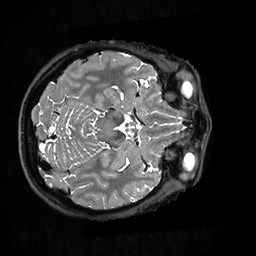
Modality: T2w
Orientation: axial
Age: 31
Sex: female
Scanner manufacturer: ge
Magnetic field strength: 3 T
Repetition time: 3.202 s
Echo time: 0.06575 s